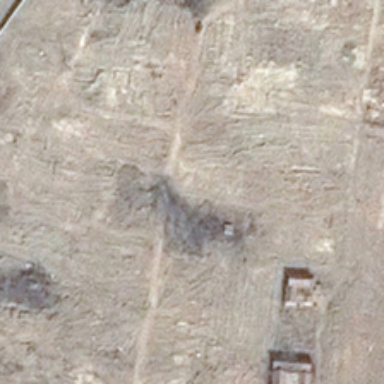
A road is near a piece of yellow bareland .